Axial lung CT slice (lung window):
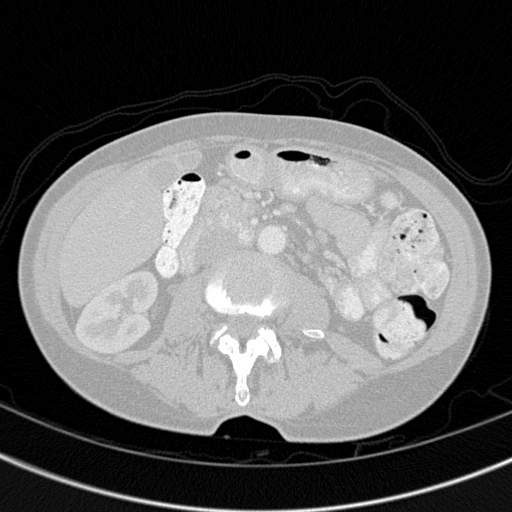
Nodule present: no